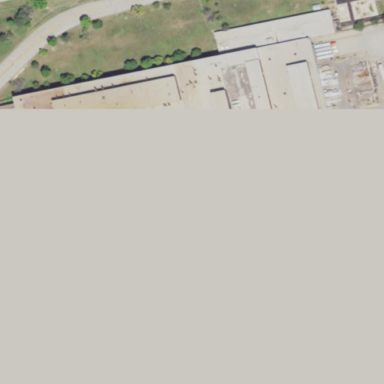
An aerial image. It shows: Industrial building.